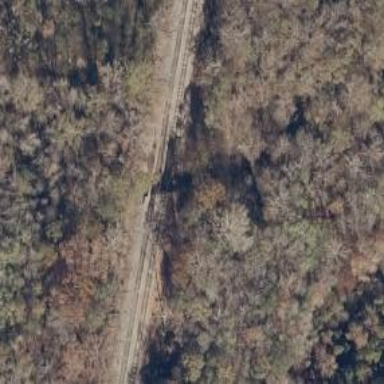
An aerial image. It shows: Railway bridge over siding railway service.